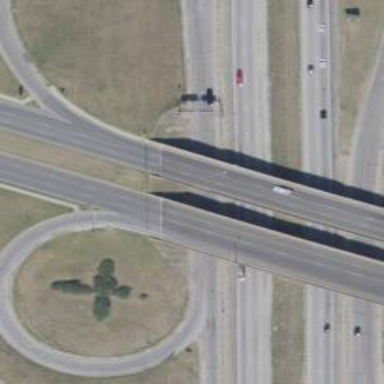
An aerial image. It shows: Secondary link road.